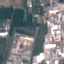
Label: Industrial